Question: I've been trying to figure out if it is possible to define project specific variables and use them in configurations in IntelliJ IDEA (14):

I've tried to define those variables in Path Variables section and seems IDEA doesn't replace them with actual values. Is it not supported or am I doing something wrong?
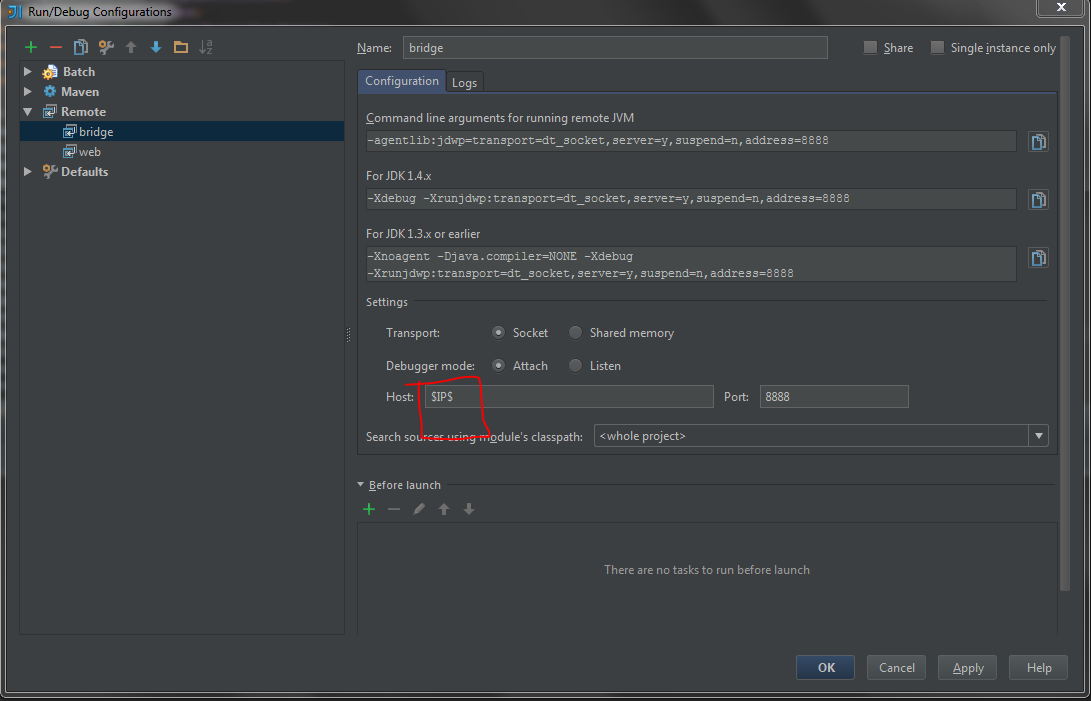
Answer: Unfortunately, this field does not support any wildcards. It's just text field.